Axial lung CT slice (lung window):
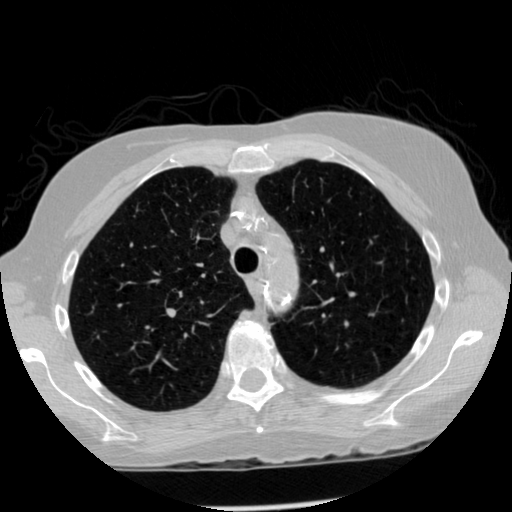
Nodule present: no